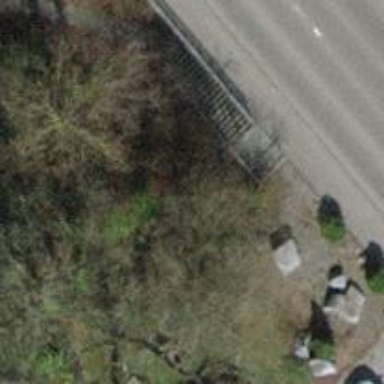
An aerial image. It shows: Concrete steps.